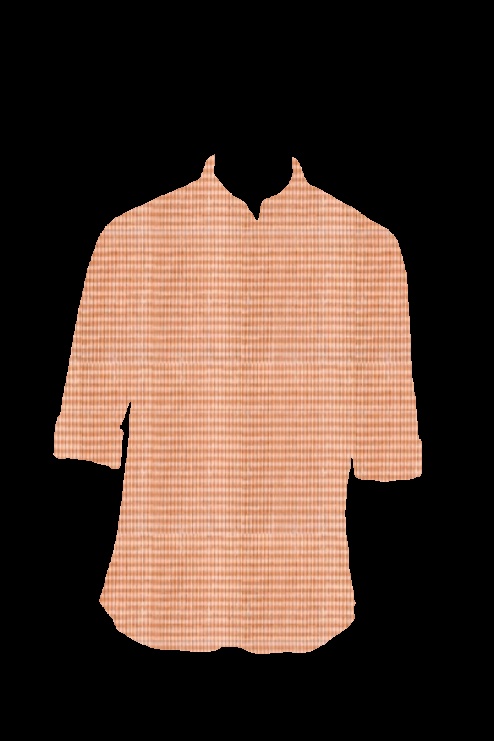
orange multi check shirt